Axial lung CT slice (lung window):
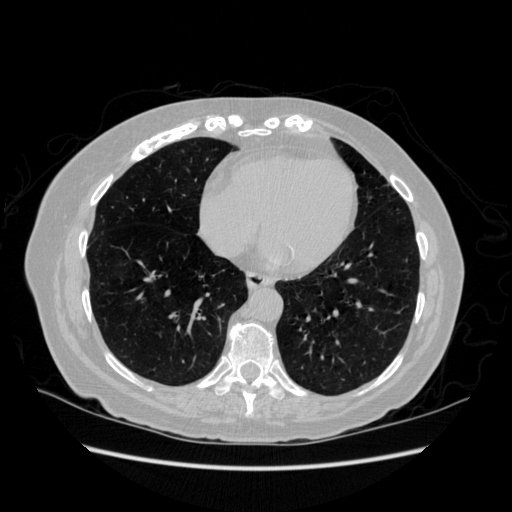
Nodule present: no